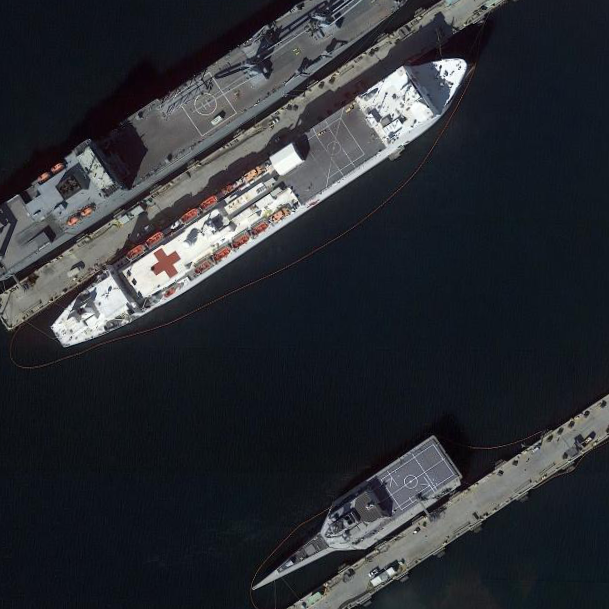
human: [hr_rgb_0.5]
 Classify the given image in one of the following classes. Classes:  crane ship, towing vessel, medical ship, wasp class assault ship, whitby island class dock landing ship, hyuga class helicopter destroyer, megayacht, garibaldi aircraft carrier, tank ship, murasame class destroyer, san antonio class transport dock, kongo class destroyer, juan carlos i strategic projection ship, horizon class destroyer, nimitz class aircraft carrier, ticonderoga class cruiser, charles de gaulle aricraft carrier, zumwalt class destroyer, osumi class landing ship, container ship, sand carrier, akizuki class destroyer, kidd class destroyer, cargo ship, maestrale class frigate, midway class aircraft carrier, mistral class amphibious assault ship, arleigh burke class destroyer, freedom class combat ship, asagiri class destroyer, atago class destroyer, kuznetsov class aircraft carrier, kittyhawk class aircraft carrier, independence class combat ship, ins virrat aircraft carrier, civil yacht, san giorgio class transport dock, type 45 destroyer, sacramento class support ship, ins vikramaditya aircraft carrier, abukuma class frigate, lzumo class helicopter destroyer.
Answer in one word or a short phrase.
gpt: Medical ship